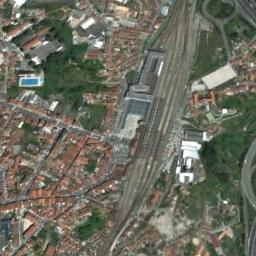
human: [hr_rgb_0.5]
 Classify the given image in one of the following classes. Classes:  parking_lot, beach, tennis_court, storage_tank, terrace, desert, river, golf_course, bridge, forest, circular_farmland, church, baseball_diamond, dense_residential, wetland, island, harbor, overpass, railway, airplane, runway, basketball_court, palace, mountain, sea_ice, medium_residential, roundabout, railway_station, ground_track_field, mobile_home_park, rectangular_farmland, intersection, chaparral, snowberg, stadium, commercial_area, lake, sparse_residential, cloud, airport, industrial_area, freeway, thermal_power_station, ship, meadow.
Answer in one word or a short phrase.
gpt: railway_station